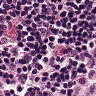
Metastatic tissue present: no